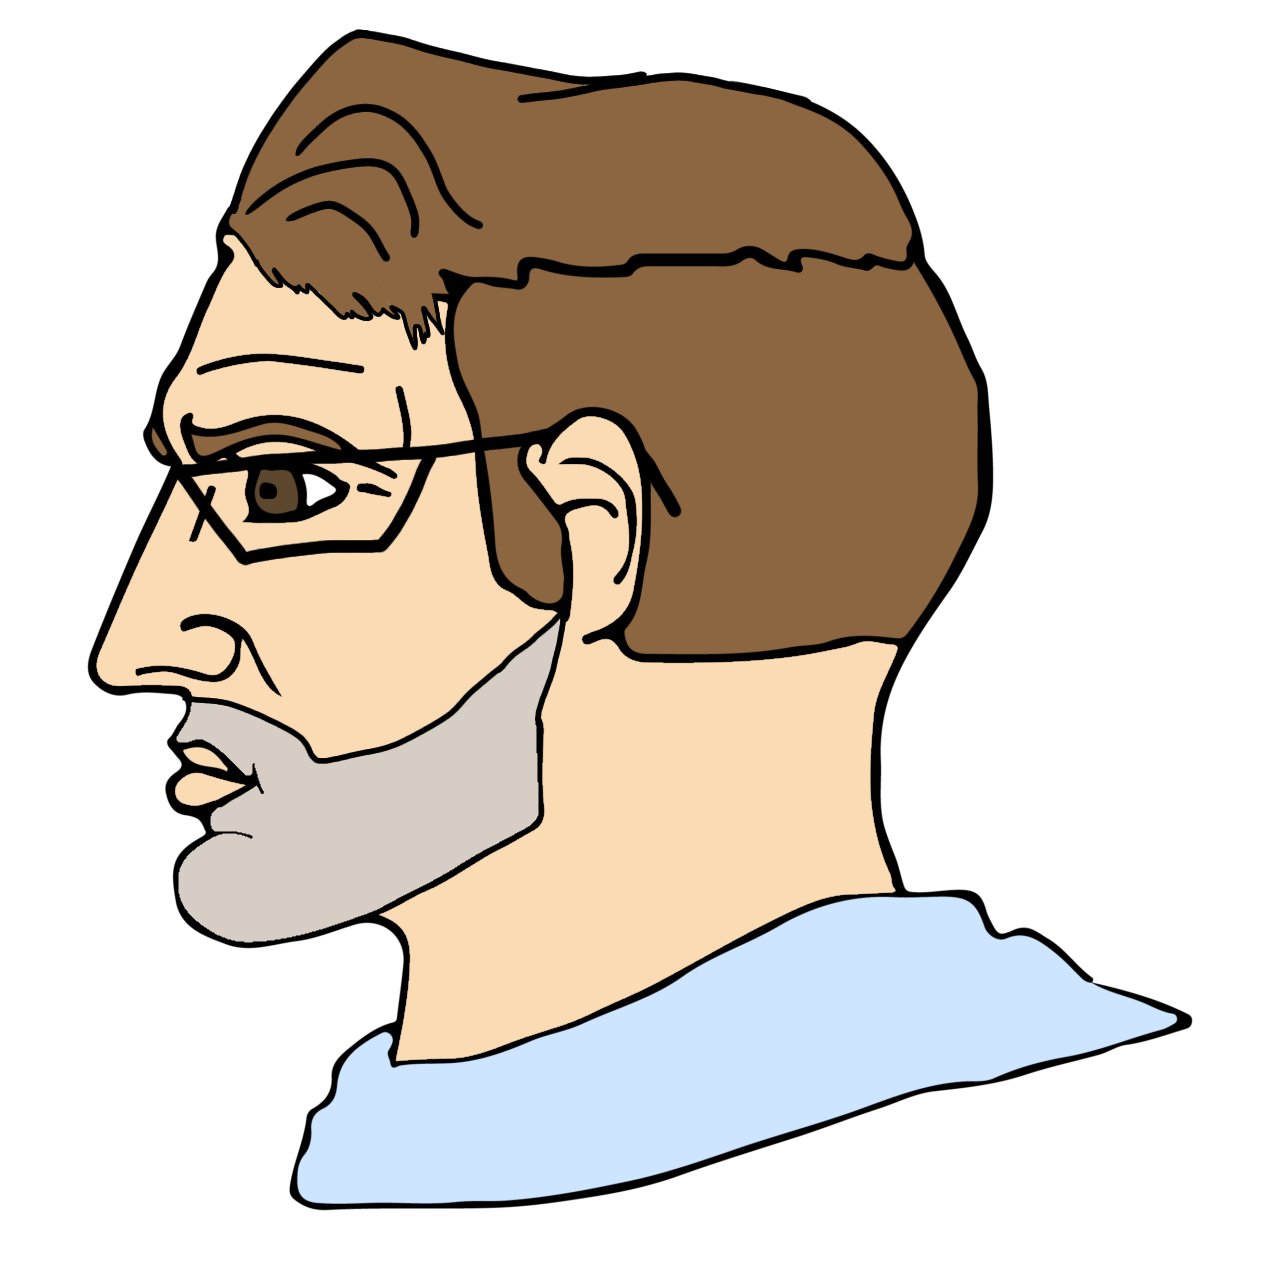
Label: 4_Yes_Chad